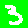
Digit: 3